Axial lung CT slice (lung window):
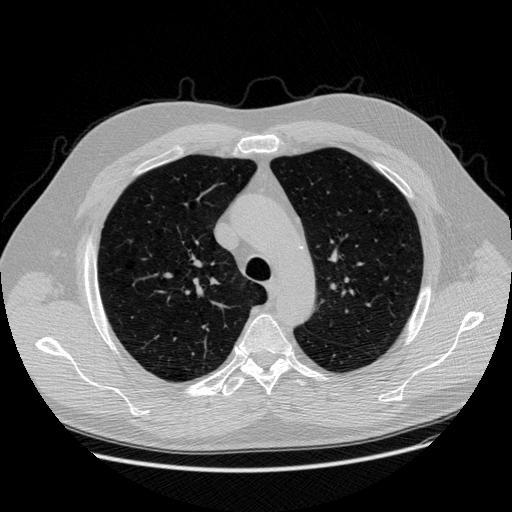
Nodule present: no